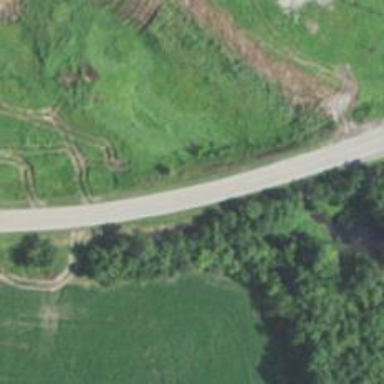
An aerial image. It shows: Tertiary road.